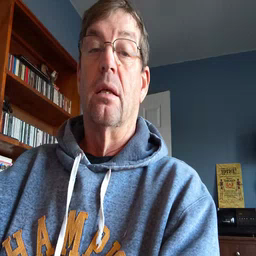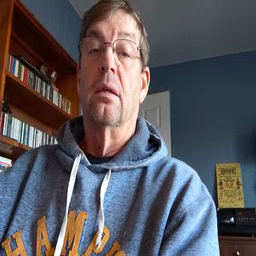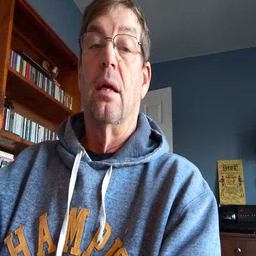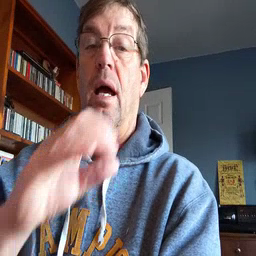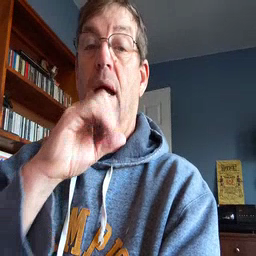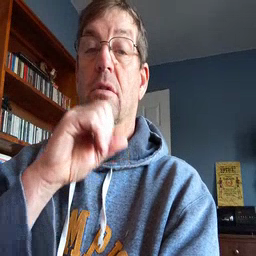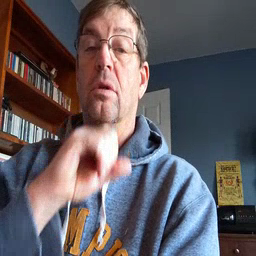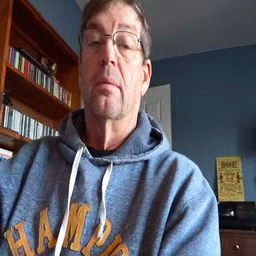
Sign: icecream